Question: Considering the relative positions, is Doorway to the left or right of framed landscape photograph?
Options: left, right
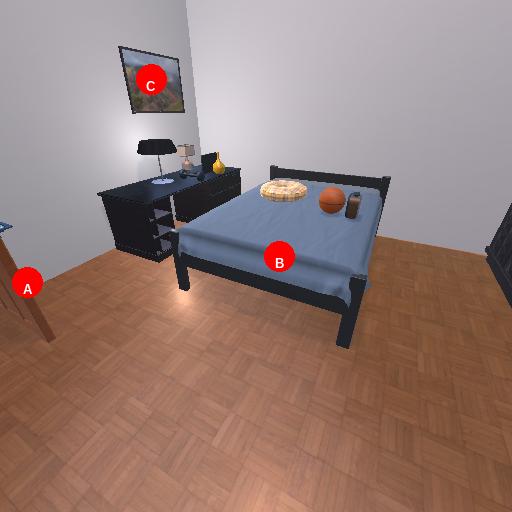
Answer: left